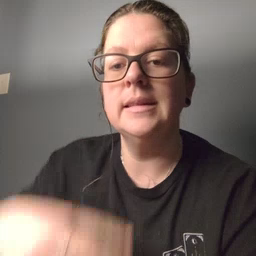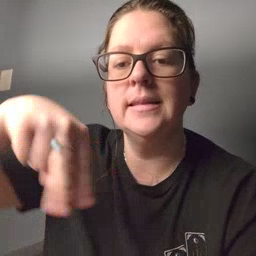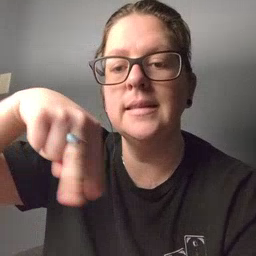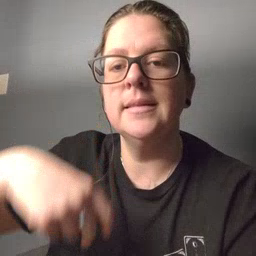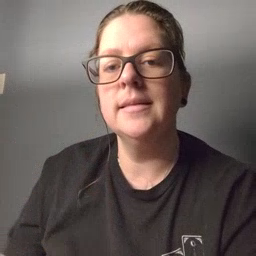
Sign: dance